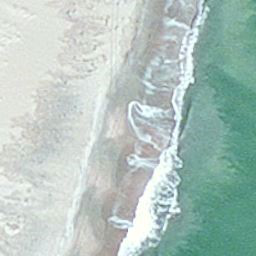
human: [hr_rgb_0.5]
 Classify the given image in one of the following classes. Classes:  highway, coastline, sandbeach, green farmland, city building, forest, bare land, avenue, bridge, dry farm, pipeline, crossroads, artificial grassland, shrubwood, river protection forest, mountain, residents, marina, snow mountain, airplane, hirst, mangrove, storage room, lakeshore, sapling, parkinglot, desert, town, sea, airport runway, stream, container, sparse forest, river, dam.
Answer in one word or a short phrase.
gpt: coastline